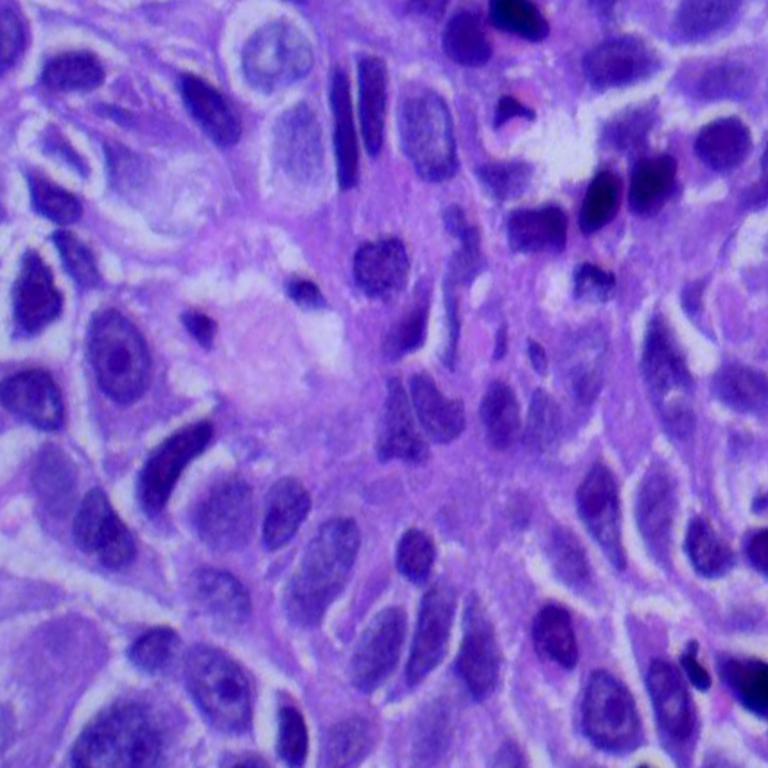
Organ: lung
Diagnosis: squamous carcinomas